Question: I'm working on a service which accepts a DTO in a POST method and creates an entity based on that DTO. Nested inside is a multipart file, which is going to be an image used by the entity that will be created.
Using postman to test my backend, I keep receiving an seemingly empty DTO. The three logs inside the controller return 'null', '0' and 'null' respectively.
This is how I setup my data, which I am quite sure is the problem:

I converted my image into a base64 string, which as far as I know is the only way I can post a nested image.
Controller
'''
@PostMapping(consumes = MediaType.APPLICATION_JSON_VALUE)
public ResponseEntity<InventoryComponentDto> create(@ModelAttributee InventoryComponentDto request) {
System.out.println(request.getDescription());
System.out.println(request.getMinimal_supply());
System.out.println(request.getComponent());
InventoryComponentDto result = inventoryComponentService.create(request);
if (result == null) {
return new ResponseEntity<>(null, HttpStatus.BAD_REQUEST);
}
return ResponseEntity.ok(result);
}
'''
InventoryComponentDto
'''
public class InventoryComponentDto {
private ComponentDto component;
private String description;
private Date createdAt;
private Date updatedAt;
private int minimal_supply;
private int supply;
}
'''
ComponentDto
'''
public class ComponentDto {
private Long id;
private int number;
private String name;
private FileDto image;
}
'''
FileDto
'''
public class FileDto {
private String name;
private String type;
private String url;
private MultipartFile data;
}
'''
What would be the way for me to adequately create my dto in postman, including an image?
'''
"status": 400,
"error": "Bad Request",
"message": "JSON parse error: (was java.lang.NullPointerException); nested exception is com.fasterxml.jackson.databind.JsonMappingException: (was java.lang.NullPointerException) (through reference chain: com.package.MCI.dto.InventoryComponentDto["component"]->com.package.MCI.dto.ComponentDto["image"])",
"trace": "org.springframework.http.converter.HttpMessageNotReadableException: JSON parse error: (was java.lang.NullPointerException); nested...
'''
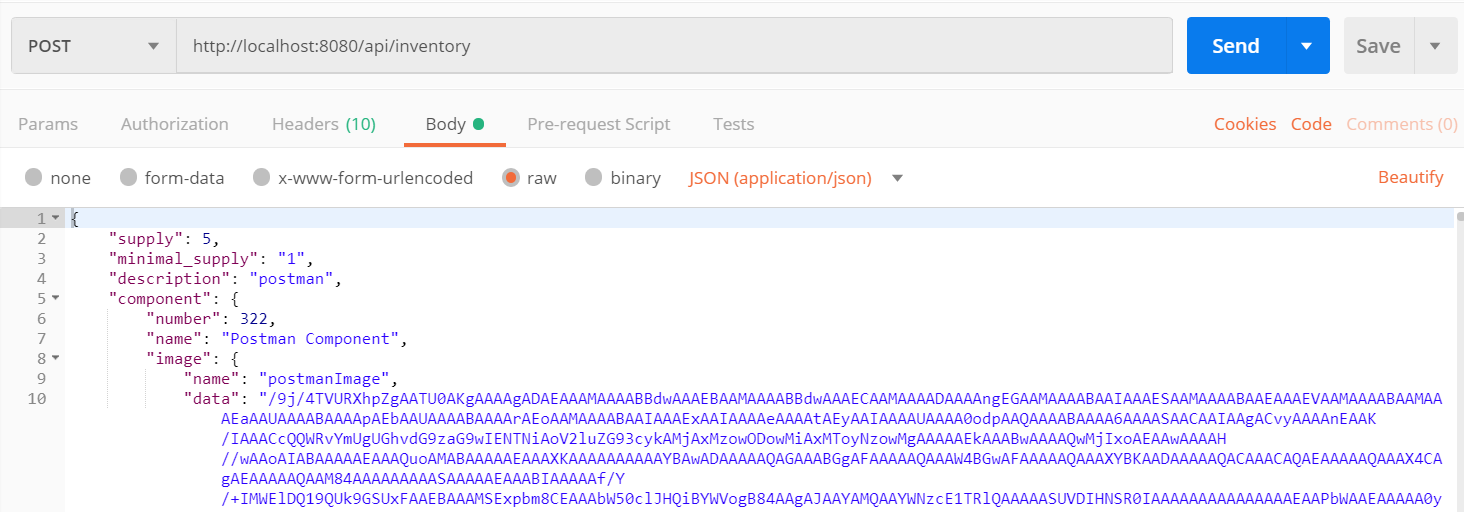
Answer: You need to create a custom jackson deserializer.
'''
//CustomDeserializer
import java.io.IOException;
import com.fasterxml.jackson.core.JsonParser;
import com.fasterxml.jackson.core.JsonProcessingException;
import com.fasterxml.jackson.databind.DeserializationContext;
import com.fasterxml.jackson.databind.JsonNode;
import com.fasterxml.jackson.databind.deser.std.StdDeserializer;
import org.apache.commons.fileupload.FileItem;
import org.apache.commons.fileupload.disk.DiskFileItem;
import org.springframework.util.Base64Utils;
import org.springframework.web.multipart.MultipartFile;
import org.springframework.web.multipart.commons.CommonsMultipartFile;
public class CustomDeserializer extends StdDeserializer<FileDTO> {
public CustomDeserializer() {
super(FileDTO.class);
}
protected CustomDeserializer(Class<?> vc) {
super(vc);
}
@Override
public FileDTO deserialize(JsonParser jsonParser,
DeserializationContext deserializationContext)
throws IOException, JsonProcessingException {
JsonNode node = jsonParser.getCodec().readTree(jsonParser);
String name = node.get("name").asText();
String url = node.get("url").asText();
String type = "." + node.get("type").asText();
String fileBase64 = node.get("data").asText();
byte[] fileBytes = Base64Utils.decodeFromString(fileBase64);
FileItem fileItem = new DiskFileItem(name, "image/jpg", false, name + type,
fileBytes.length, null);
fileItem.getOutputStream().write(fileBytes);
fileItem.getOutputStream().flush();
MultipartFile file = new CommonsMultipartFile(fileItem);
fileItem.getOutputStream().close();
FileDTO fileDTO = new FileDTO();
fileDTO.setName(name);
fileDTO.setUrl(url);
fileDTO.setType(type);
fileDTO.setData(file);
return fileDTO;
}
}
'''
And use it like:
'''
//FileDTO
@JsonDeserialize(using = CustomDeserializer.class)
public class FileDTO {
'''
You need these two dependencies:
'''
<dependency>
<groupId>commons-fileupload</groupId>
<artifactId>commons-fileupload</artifactId>
<version>1.2</version>
</dependency>
<dependency>
<groupId>commons-io</groupId>
<artifactId>commons-io</artifactId>
<version>2.5</version>
</dependency>
'''